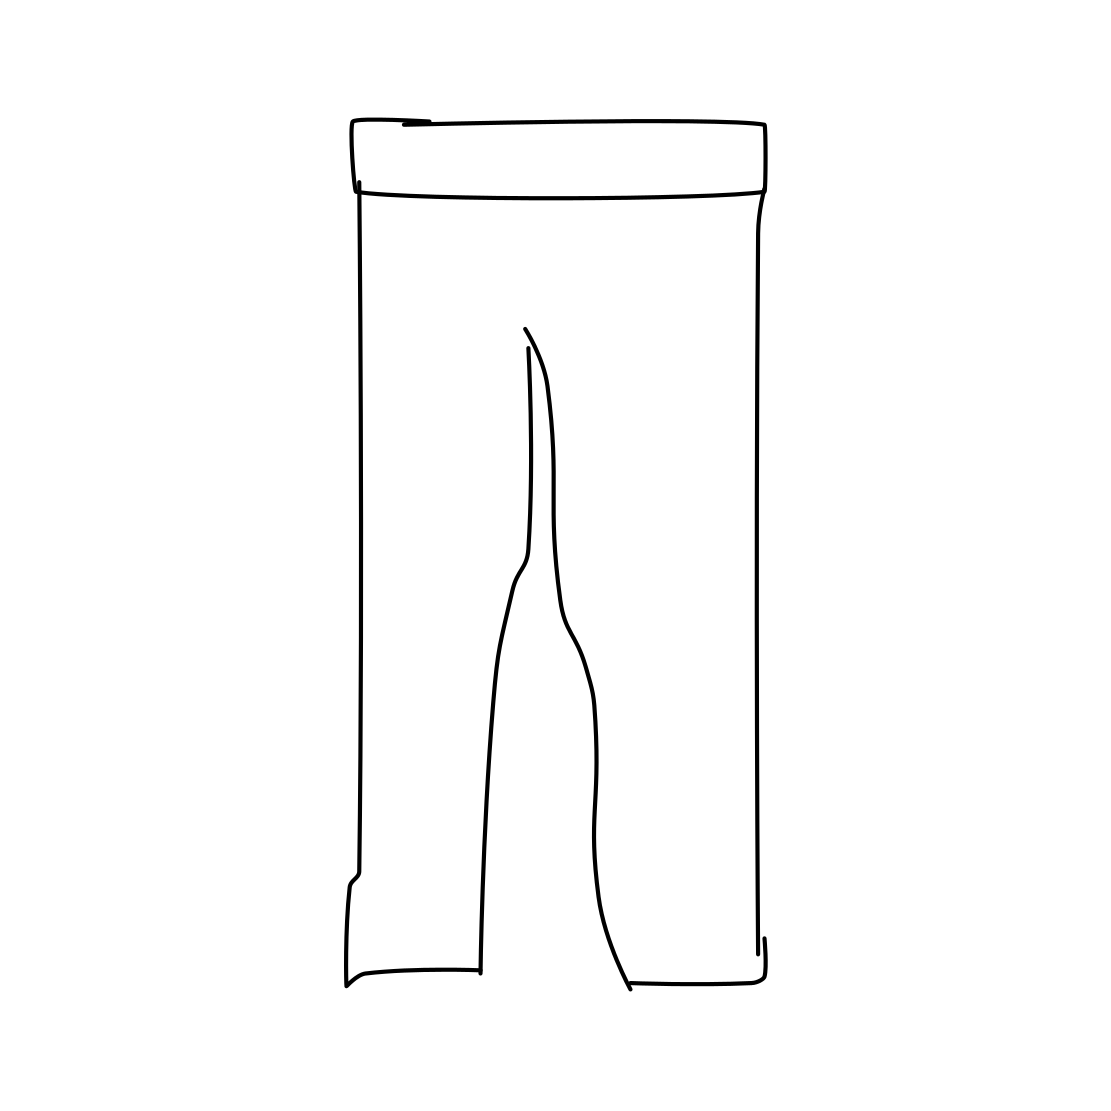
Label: trousers